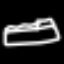
Label: bed